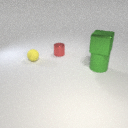
large green rubber cylinder below large green metal cube